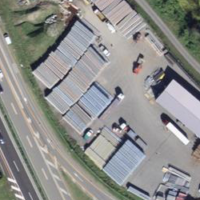
EUNIS habitat code: 57
Species observed at this site:
Medicago sativa